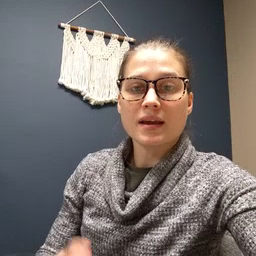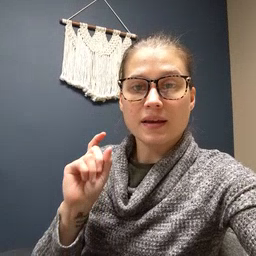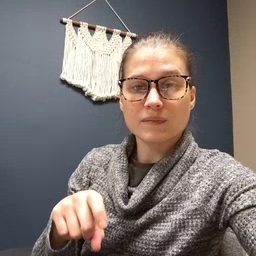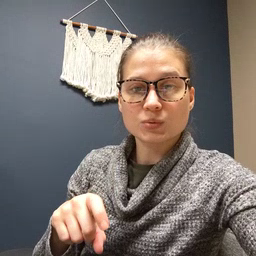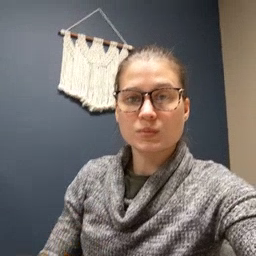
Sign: haveto